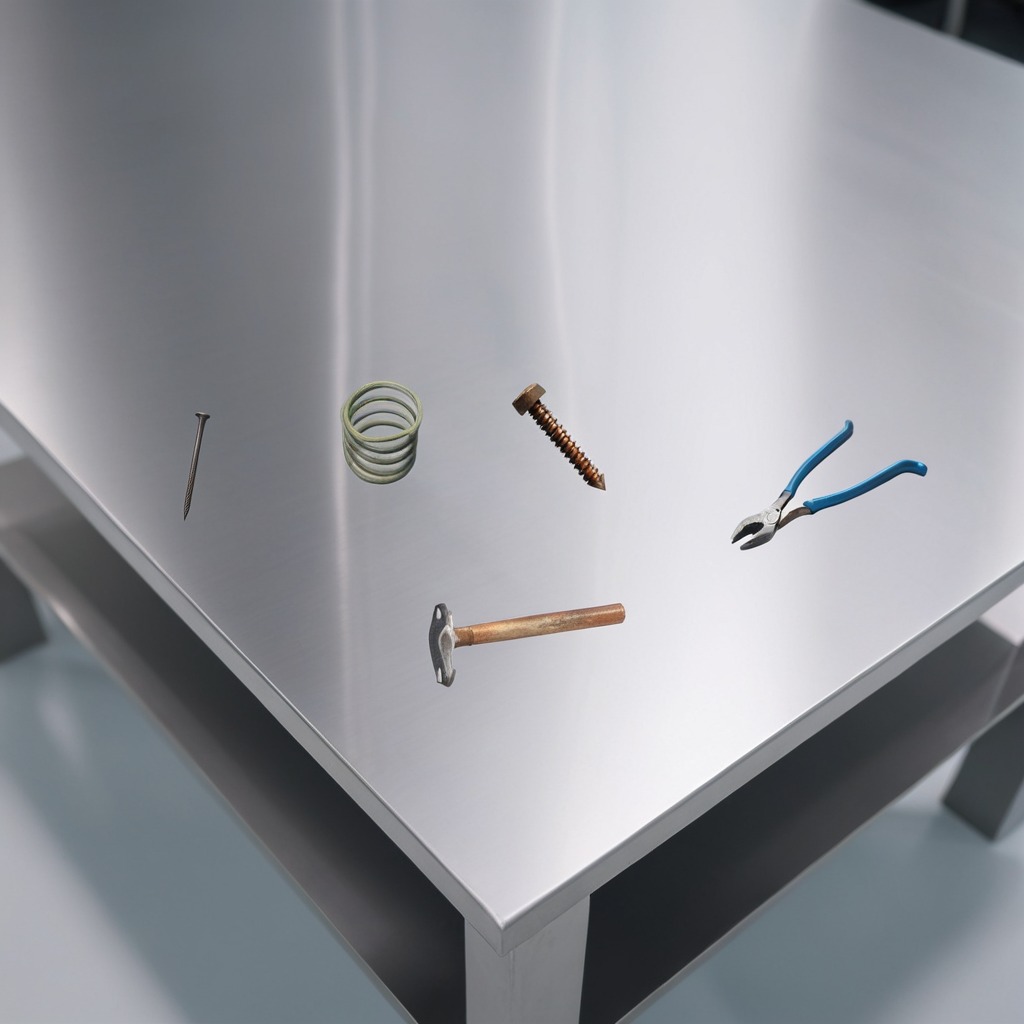
A metal machine screw, a hammer, an iron nail, a coiled metal spring, and a pair of pliers are lying on the stainless steel table.